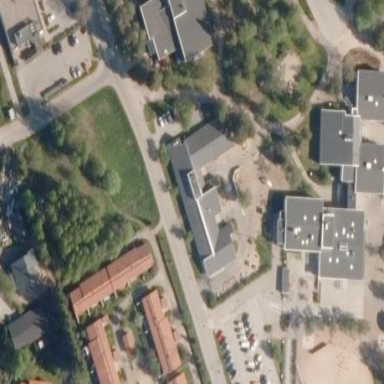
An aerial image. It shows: Kindergarten.